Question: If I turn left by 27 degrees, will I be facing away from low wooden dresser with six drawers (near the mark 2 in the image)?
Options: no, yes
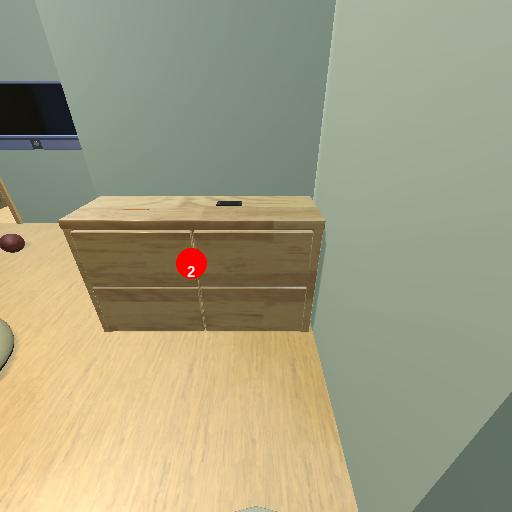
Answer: no